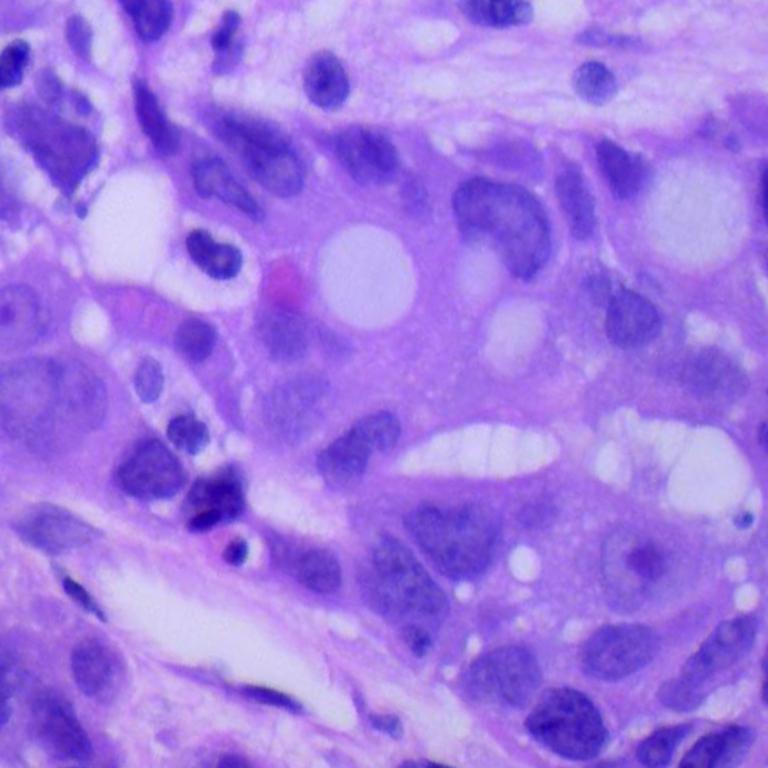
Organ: lung
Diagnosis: adenocarcinomas